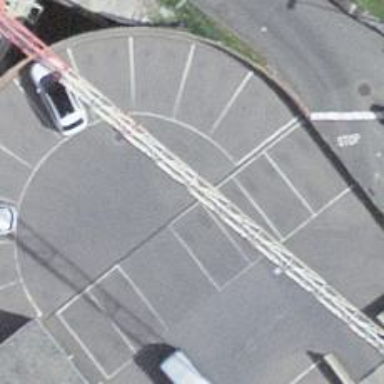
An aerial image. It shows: Multi-storey parking facility.